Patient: sex M, age 65
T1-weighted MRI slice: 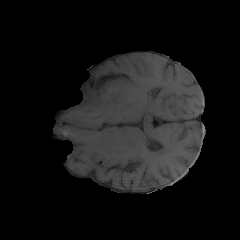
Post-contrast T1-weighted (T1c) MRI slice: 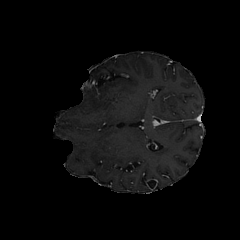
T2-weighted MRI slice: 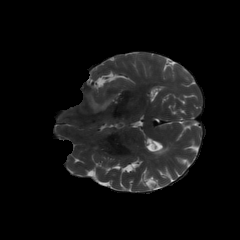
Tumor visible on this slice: yes
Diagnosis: Glioblastoma, IDH-wildtype
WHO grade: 4